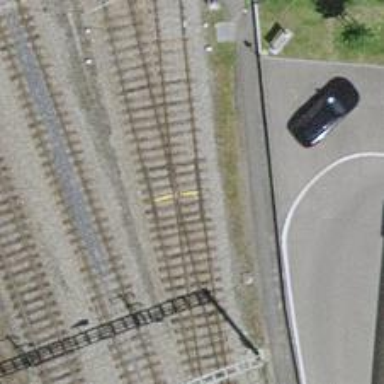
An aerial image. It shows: Railway yard with single rail track. The electrified track has contact line for power supply.